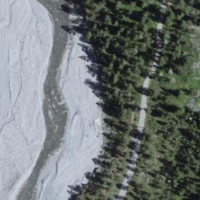
EUNIS habitat code: 48
Species observed at this site:
Dryas octopetala